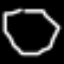
Label: octagon